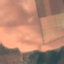
Land use / land cover class: AnnualCrop